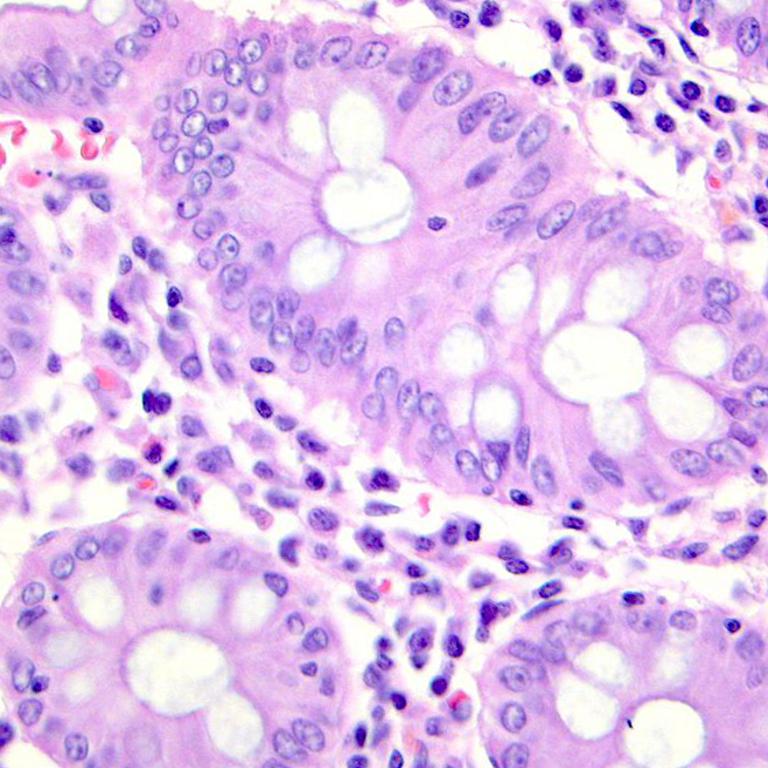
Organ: colon
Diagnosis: benign